Question: I have a grid that is showing all user of my application using the Phalcon models.
'''
$users = User::find();
//call my method to display the Grid.
'''
Each rows of my grid have action buttons that can edit/delete an entity.

I would like to update my grid via ajax call with jQuery but I don't know how to structure my application with the "ajax" part since all 'Actions' are in 'Controllers' that automaticly generate 'Routes'
Should I create a Phalcon 'Micro Application' to manage my calls ?
Should I create custom routes in a 'Phalcon\Mvc\Router' in my main application that will update my models ?
Is it possible to create 'Controller's Actions' that phalcon won't automaticly manage and to bind them on a "different url" ?
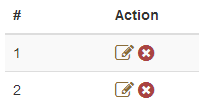
Answer: I dont know id i understood your question correctly. For ajax just creat a custom Action in the controller like
'''
ajaxAction{
$this->view->disable();
///anything else you want to return to ajax
}
'''
and in you $.ajax request give path to the action eg: user/ajax